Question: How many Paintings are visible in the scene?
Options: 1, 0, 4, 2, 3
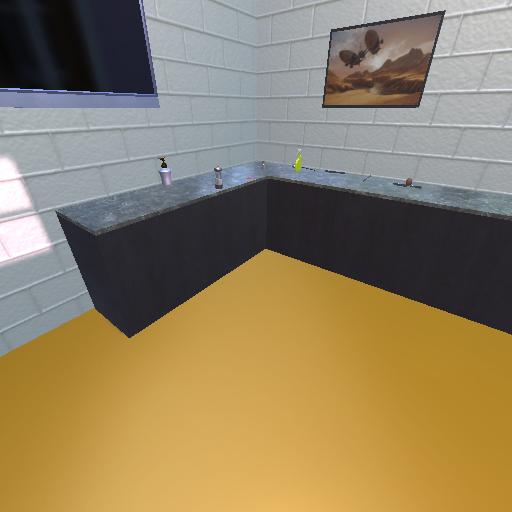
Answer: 1